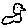
Label: bird